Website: crate-barrel
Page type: payment
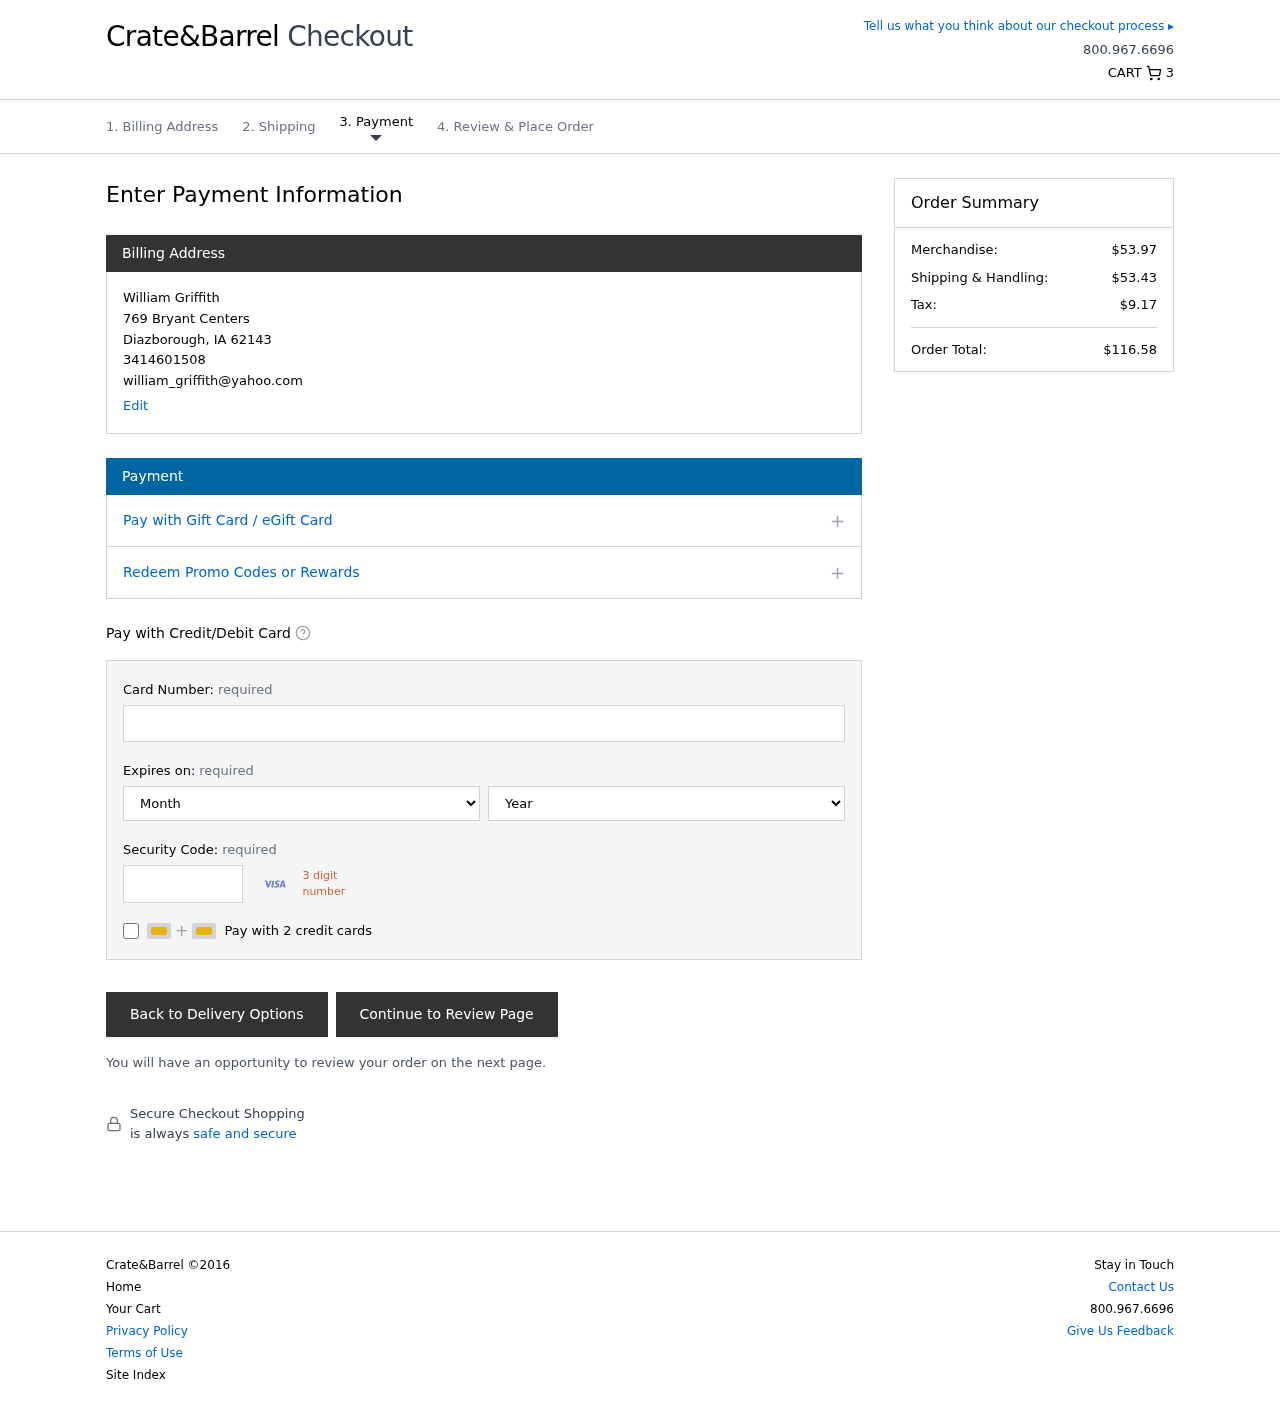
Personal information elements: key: PII_CARD_CVV
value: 943
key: PII_CARD_EXPIRY_MONTH
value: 08
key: PII_CARD_EXPIRY_YEAR
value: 27
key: PII_CARD_NUMBER
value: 4037 0190 2950 4312
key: PII_CITY
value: Diazborough
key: PII_EMAIL
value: william_griffith@yahoo.com
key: PII_FULLNAME
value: William Griffith
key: PII_PHONE
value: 3414601508
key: PII_POSTCODE
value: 62143
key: PII_STATE_ABBR
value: IA
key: PII_STREET
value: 769 Bryant Centers
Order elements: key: ORDER_NUM_ITEMS
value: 3
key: ORDER_SUBTOTAL
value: $53.97
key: ORDER_SHIPPING_COST
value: $53.43
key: ORDER_TAX
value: $9.17
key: ORDER_TOTAL
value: $116.58